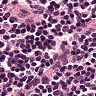
Metastatic tissue present: no